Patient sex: F
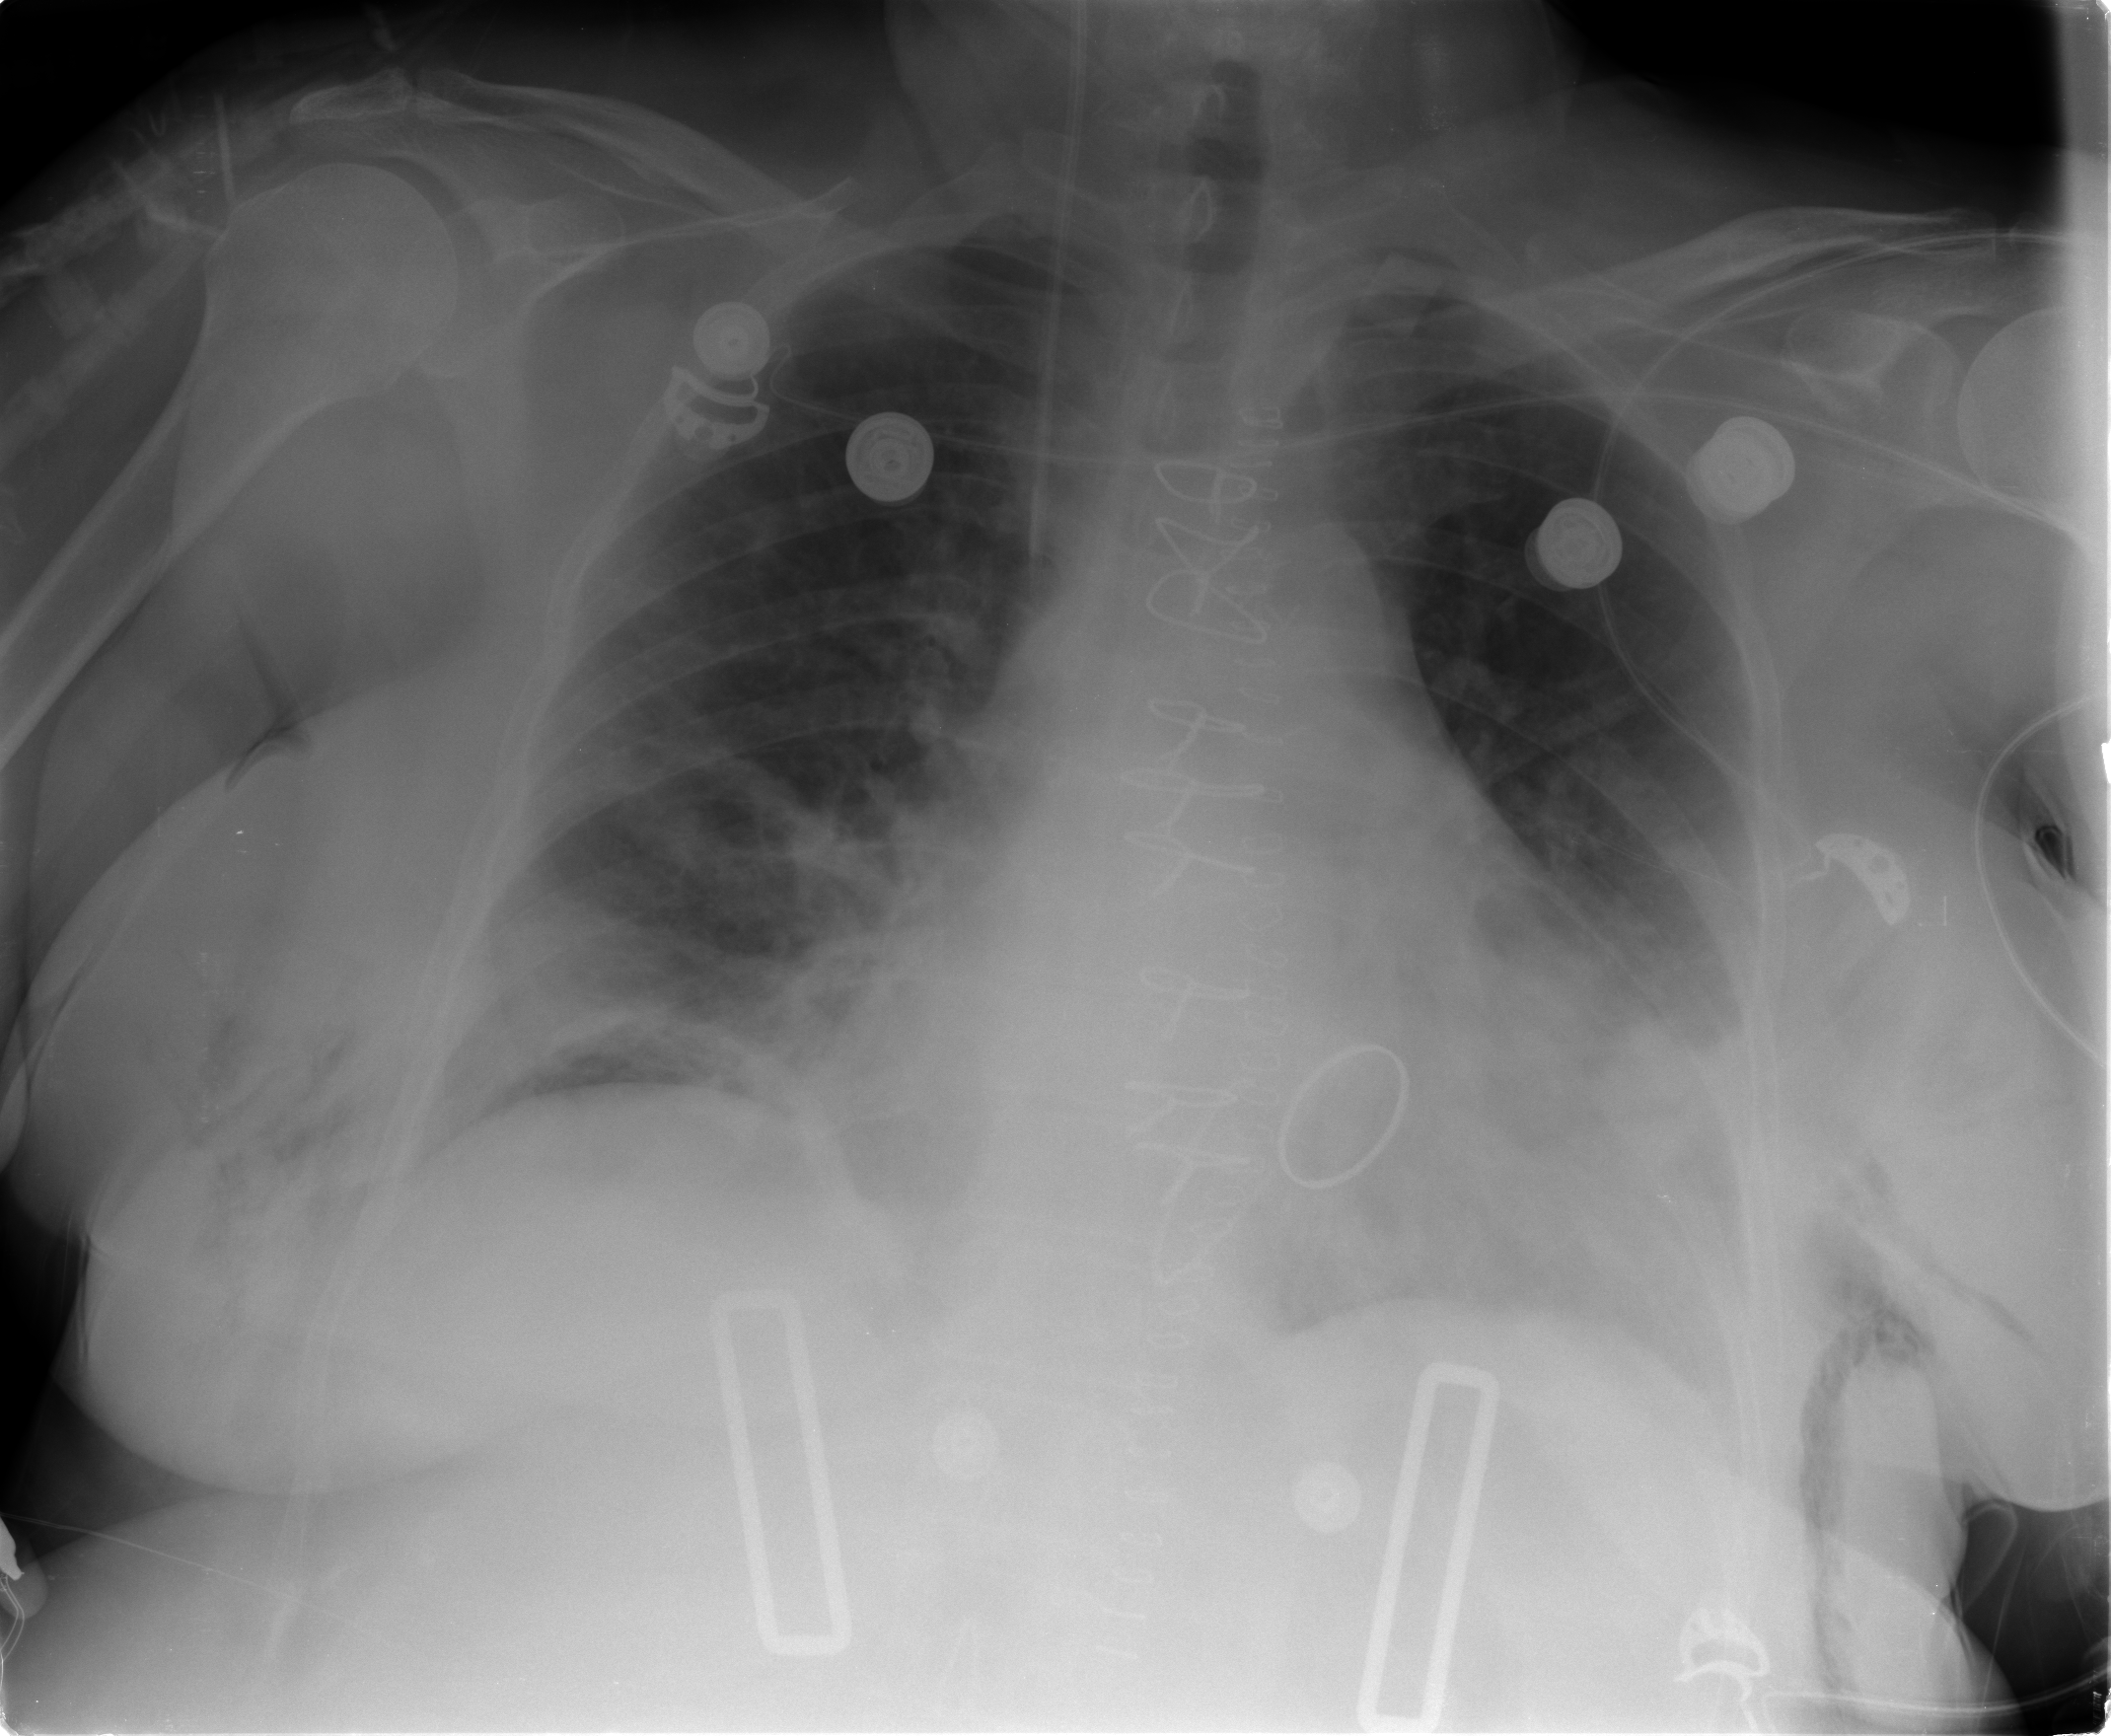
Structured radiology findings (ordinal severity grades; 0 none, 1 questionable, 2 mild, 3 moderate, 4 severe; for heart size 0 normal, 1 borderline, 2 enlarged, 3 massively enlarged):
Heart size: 2
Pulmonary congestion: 2
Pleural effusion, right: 2
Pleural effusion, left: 2
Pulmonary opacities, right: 0
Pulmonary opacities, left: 0
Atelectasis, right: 3
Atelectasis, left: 2